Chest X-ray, PA view. Patient: 61 years old, sex M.
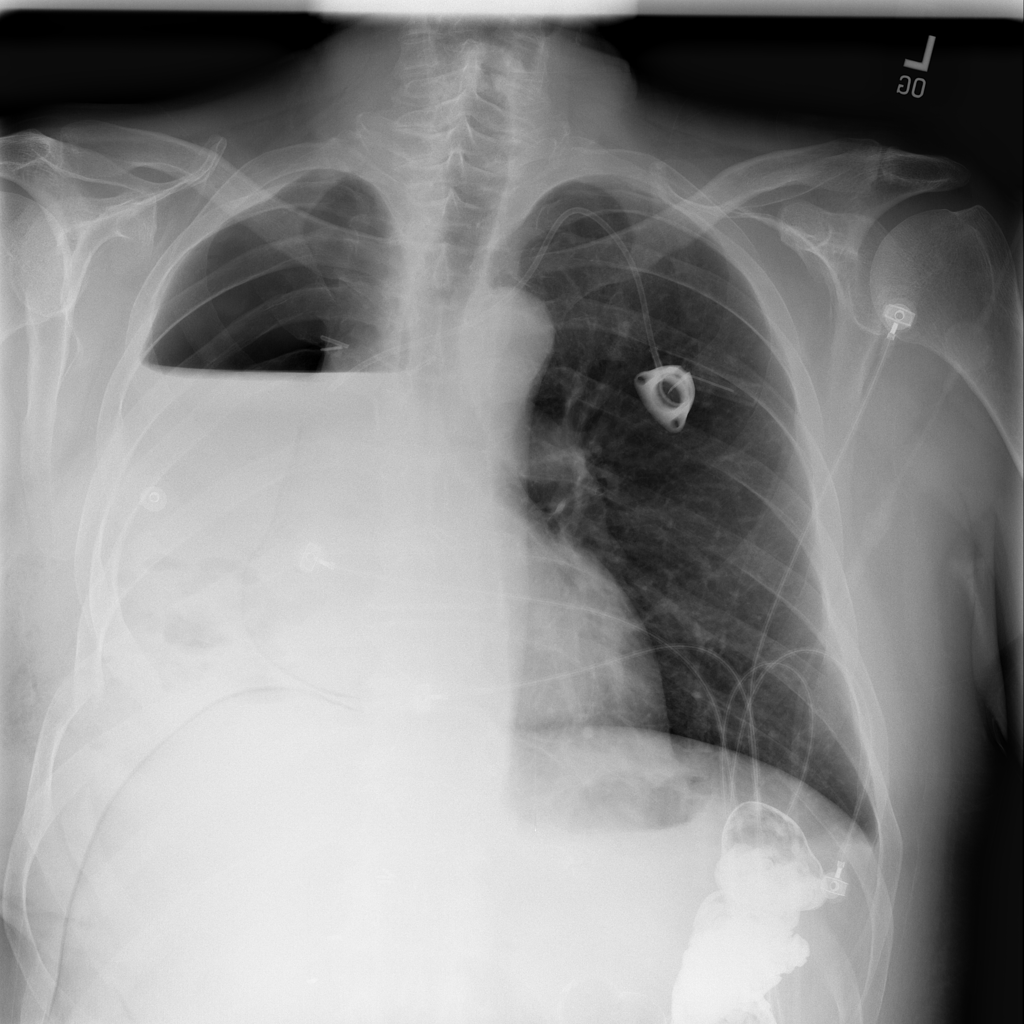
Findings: No Finding